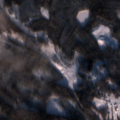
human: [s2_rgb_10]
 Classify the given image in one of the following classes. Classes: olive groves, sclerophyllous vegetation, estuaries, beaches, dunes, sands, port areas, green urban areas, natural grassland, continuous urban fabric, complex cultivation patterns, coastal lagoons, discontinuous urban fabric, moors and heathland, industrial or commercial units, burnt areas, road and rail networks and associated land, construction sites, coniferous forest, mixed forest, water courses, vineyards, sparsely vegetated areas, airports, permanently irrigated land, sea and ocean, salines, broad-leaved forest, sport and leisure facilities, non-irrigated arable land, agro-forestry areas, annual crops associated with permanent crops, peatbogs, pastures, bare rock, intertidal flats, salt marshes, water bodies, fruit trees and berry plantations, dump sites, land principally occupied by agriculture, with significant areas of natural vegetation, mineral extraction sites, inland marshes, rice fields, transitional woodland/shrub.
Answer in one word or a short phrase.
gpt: coniferous forest, mixed forest, transitional woodland/shrub